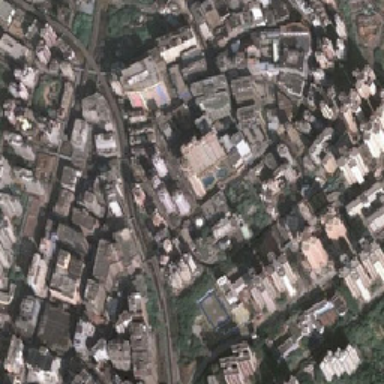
I like commercial buildings very much .